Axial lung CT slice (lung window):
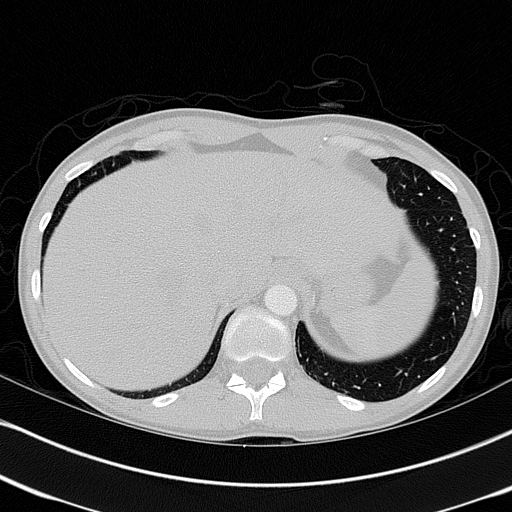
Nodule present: no